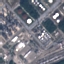
Land use / land cover: Industrial